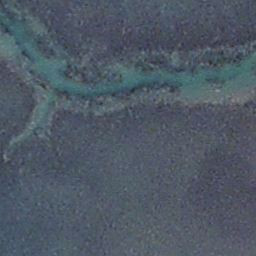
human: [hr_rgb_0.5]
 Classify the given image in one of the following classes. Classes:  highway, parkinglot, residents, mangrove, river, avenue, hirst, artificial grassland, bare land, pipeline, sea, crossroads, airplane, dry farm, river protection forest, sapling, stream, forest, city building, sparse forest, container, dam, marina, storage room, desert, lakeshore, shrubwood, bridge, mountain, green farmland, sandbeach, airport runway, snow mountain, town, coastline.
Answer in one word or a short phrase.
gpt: stream